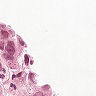
Metastatic tissue present: yes